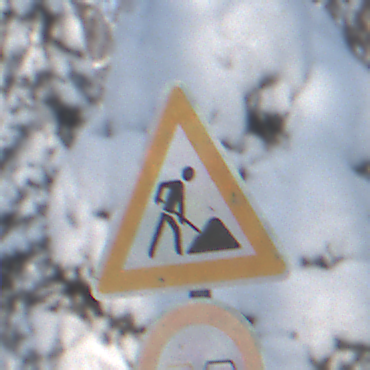
Verkehrszeichen: Arbeitsstelle
Zusatzzeichen unten: Ueberholverbot
Umgebung: Outdoor, Nature
Tageszeit: MorningAfternoon
Wetter: Clear
Licht: Natural
Jahreszeit: Winter
Kontrast: LowContrast